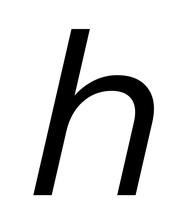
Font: InstrumentSans-Italic_Italic